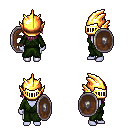
a pixel art fantasy rpg character, female body template, dark elf, purple skin, green robe, white pants, white blonde long hairstyle, gold helm, shield, four views (front, back, left, right), 2x2 character sprite sheet, small pixel art, hard edges, no anti-aliasing